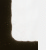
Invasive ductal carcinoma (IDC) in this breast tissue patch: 0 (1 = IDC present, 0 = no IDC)